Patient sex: M
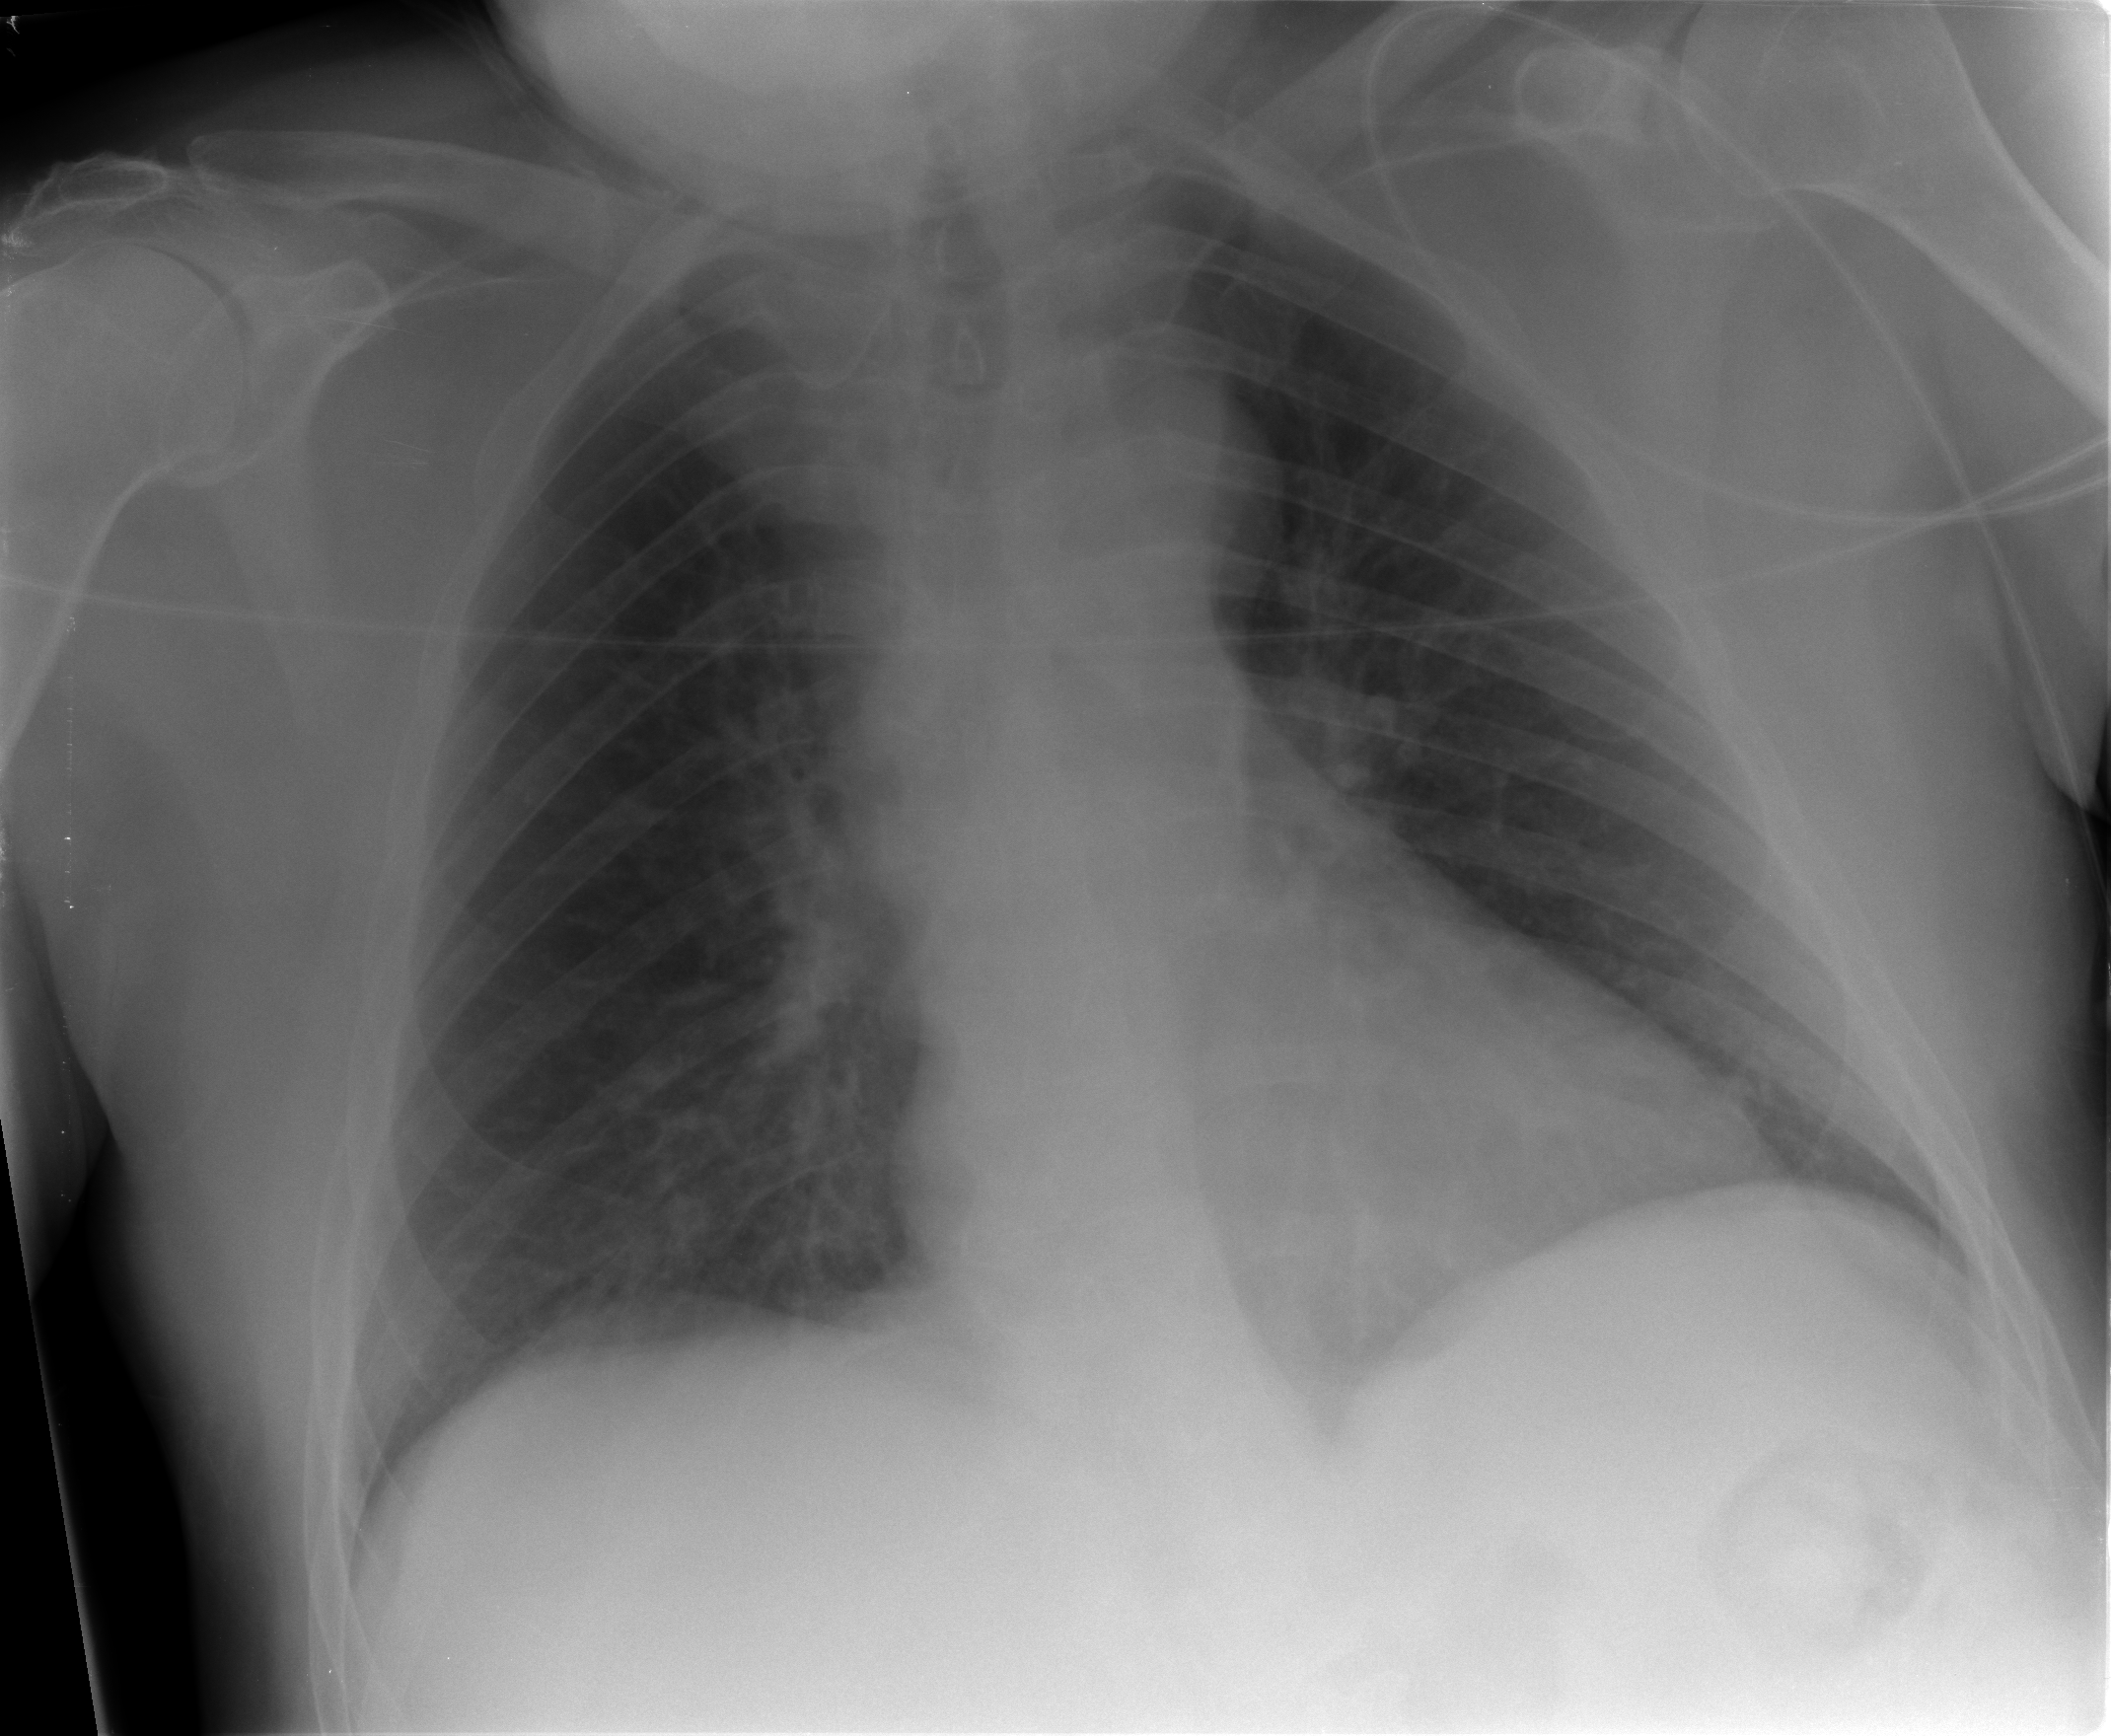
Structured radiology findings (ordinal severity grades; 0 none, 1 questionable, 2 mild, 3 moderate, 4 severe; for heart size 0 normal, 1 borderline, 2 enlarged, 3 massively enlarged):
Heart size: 0
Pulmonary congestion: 0
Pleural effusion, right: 0
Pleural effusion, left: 0
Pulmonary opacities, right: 0
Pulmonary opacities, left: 0
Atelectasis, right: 2
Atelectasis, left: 2